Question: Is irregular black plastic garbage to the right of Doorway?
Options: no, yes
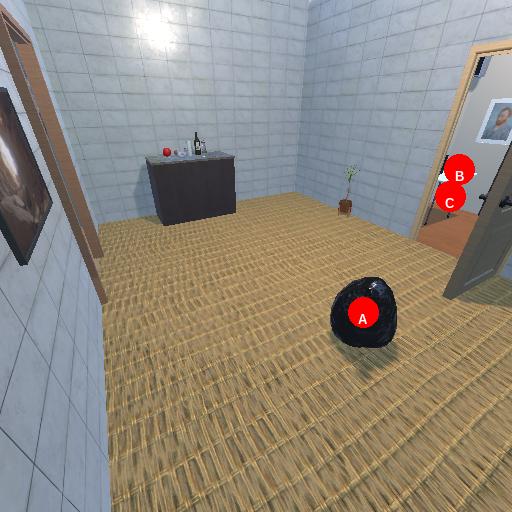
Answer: no